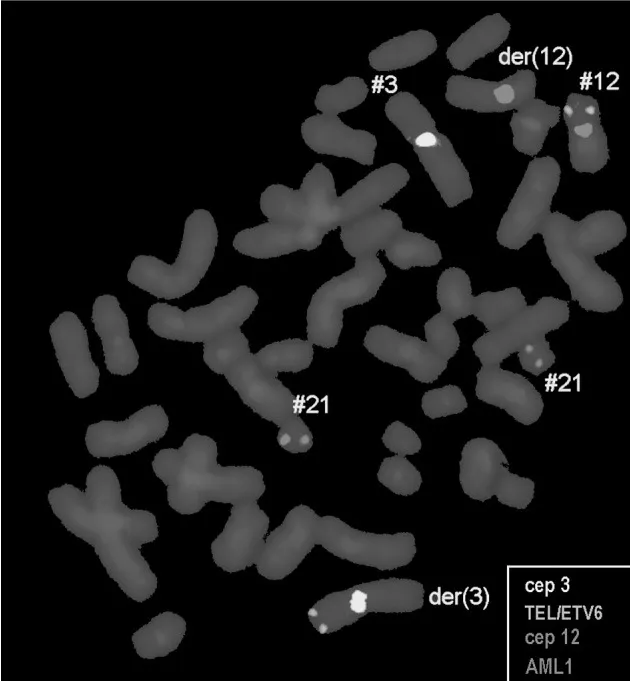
Metaphase fluorescence in situ hybridization using CEP(3) (#3) and CEP(12) (#12) probes, along with the TEL/AML1 translocation dual fusion probe, confirmed an involvement of chromosome 3 with chromosome 12 in this case. A; TEL (ETV6) signal was located on der(3). CEP, chromosome enumeration probe; #, chromosome; der, derivative chromosome.
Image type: pathology (fish)